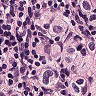
Metastatic tissue present: yes